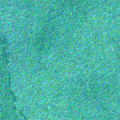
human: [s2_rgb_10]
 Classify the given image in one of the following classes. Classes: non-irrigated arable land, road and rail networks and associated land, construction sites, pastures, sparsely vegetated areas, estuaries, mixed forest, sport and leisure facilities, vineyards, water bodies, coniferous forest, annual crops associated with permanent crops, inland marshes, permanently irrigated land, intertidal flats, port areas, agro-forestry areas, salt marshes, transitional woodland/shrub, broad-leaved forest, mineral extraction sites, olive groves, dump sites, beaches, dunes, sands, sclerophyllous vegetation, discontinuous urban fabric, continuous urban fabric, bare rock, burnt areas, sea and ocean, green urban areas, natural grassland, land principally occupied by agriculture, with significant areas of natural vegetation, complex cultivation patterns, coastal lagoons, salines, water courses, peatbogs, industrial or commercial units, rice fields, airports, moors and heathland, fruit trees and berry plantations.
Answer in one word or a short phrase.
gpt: sea and ocean